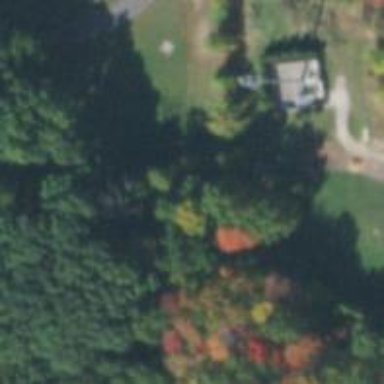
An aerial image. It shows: Disc golf tee area.